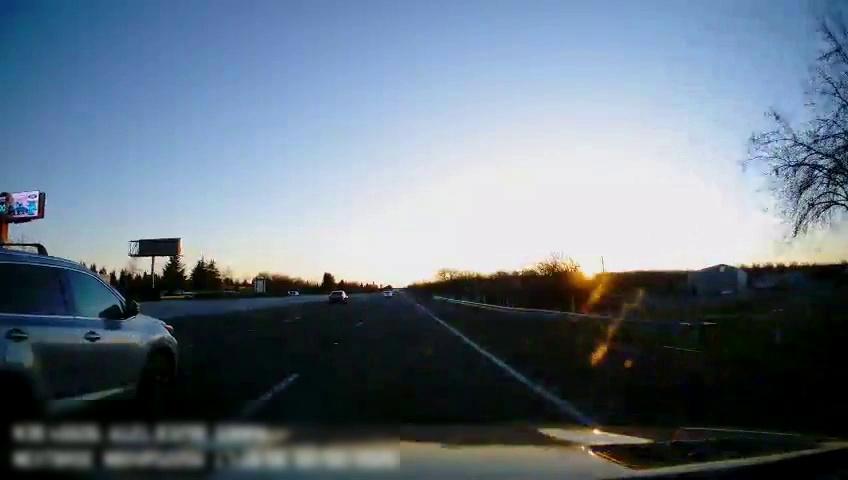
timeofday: Day
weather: Sunny
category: Drivable Space
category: Vehicles | Car
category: Vehicles | SUV
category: Vehicles | SUV
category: Lanes | Alternate Lane
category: Lanes | Current Lane
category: Lanes | Alternate Lane